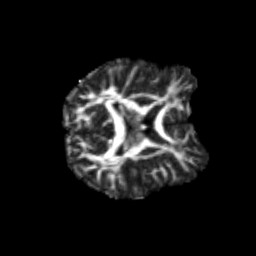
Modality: FA
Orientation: axial
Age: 19
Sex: male
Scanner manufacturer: siemens
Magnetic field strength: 3 T
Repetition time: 3.5 s
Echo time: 0.125 s